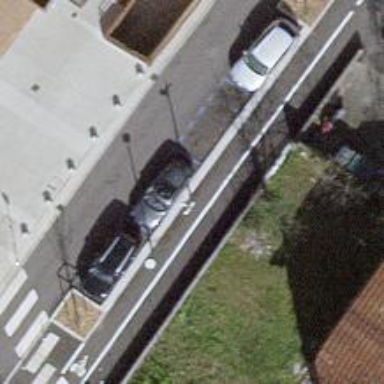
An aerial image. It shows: Surveillance system is in place.